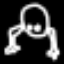
Label: frog